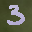
Label: 3